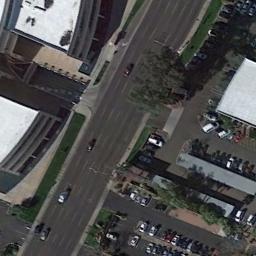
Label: freeway